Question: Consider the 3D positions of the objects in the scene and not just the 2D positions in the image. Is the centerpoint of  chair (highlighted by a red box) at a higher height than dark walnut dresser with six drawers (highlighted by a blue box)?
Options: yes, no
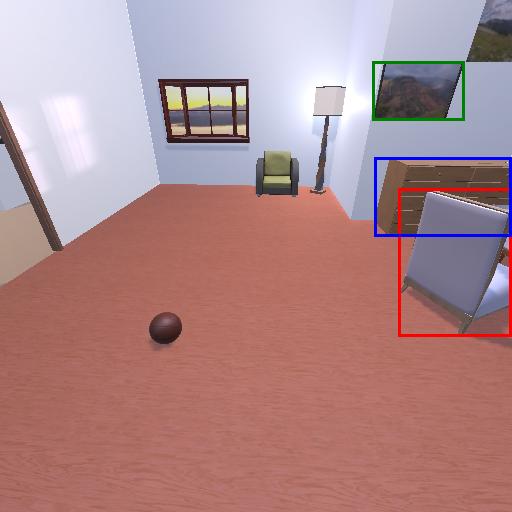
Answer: yes